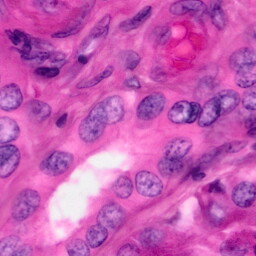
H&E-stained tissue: Pancreatic